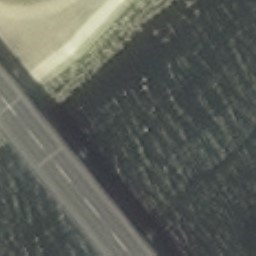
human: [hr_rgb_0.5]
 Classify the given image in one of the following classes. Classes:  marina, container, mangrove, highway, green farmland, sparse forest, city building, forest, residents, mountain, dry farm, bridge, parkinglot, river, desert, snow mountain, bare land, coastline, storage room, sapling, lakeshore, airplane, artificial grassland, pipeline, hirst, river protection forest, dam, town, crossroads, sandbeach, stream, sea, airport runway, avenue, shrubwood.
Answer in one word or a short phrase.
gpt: bridge